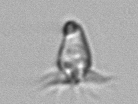
Label: Paratontonia_gracillima